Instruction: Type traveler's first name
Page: traveler
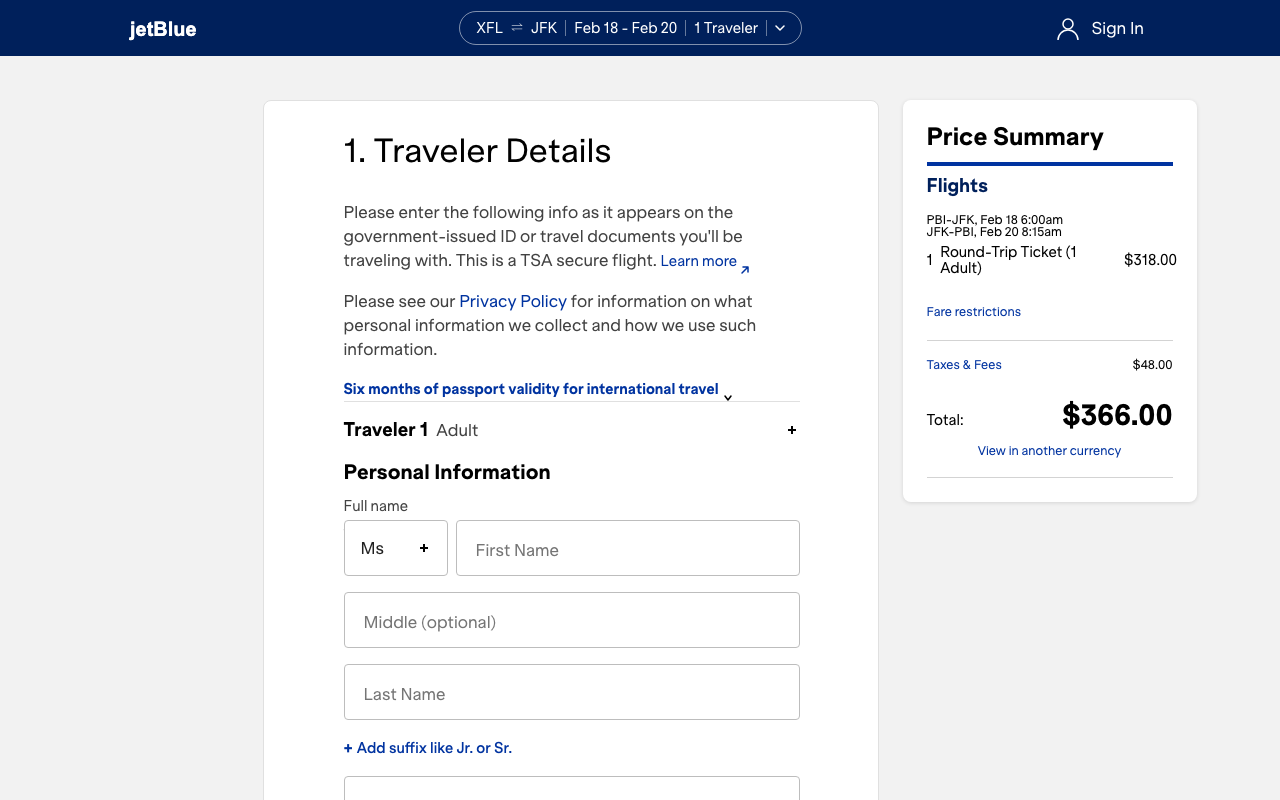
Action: type